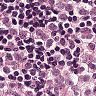
Metastatic tissue present: yes